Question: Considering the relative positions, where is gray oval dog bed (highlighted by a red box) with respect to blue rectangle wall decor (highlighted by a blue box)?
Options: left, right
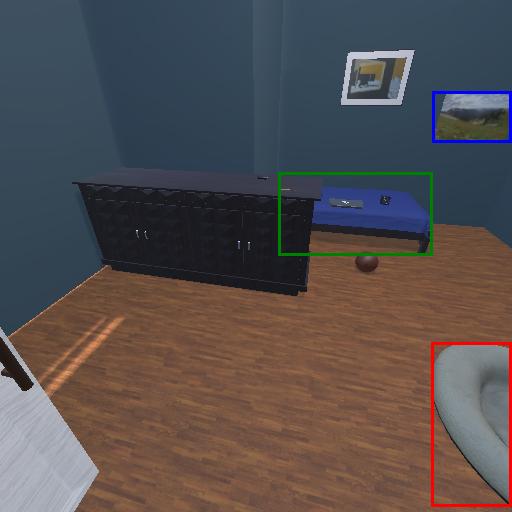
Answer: left